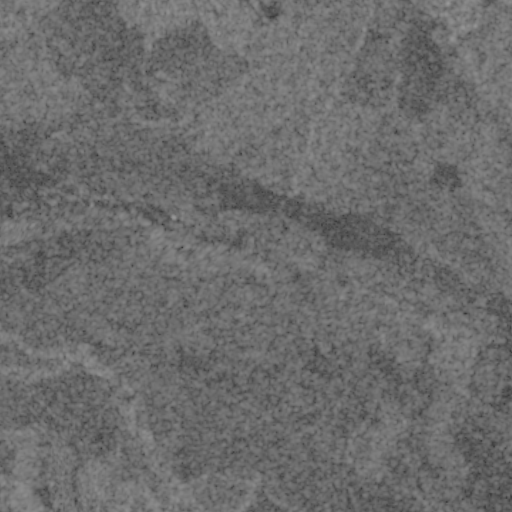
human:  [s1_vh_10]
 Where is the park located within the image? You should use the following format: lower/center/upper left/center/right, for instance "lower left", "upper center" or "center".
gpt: The park is located in the upper right of the image.
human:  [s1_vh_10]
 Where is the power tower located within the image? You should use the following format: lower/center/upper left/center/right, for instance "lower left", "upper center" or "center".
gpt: The power tower is located in the upper left of the image.
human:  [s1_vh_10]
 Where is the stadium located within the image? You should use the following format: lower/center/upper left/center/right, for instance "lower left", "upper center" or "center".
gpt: The stadium is located in the upper right of the image.
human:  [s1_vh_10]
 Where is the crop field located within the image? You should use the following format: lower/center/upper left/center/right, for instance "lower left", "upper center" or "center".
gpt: There is no crop field in the image.

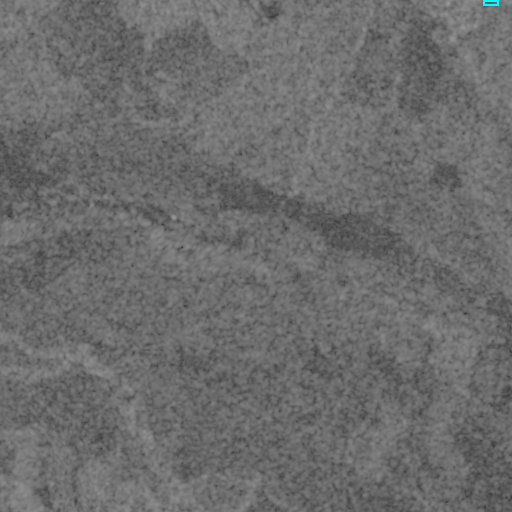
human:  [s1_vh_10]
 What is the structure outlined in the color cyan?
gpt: The structure outlined in cyan is a park.
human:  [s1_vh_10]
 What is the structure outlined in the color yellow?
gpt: There is no yellow outline.